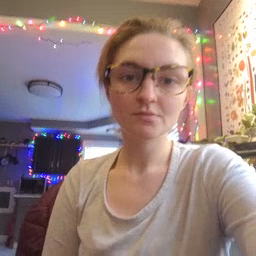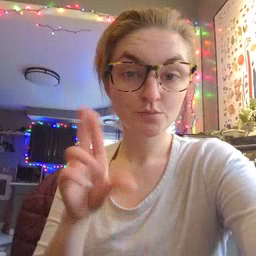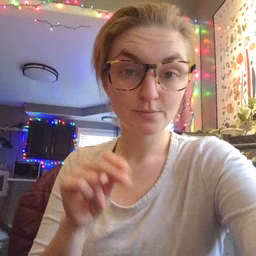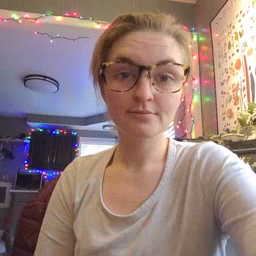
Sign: no